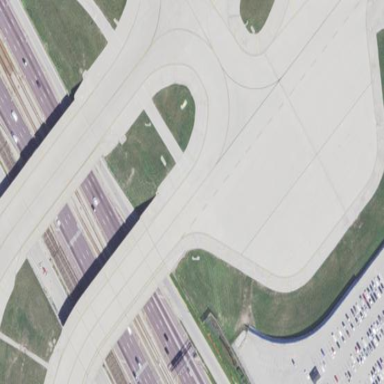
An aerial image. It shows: Apron at the airport.